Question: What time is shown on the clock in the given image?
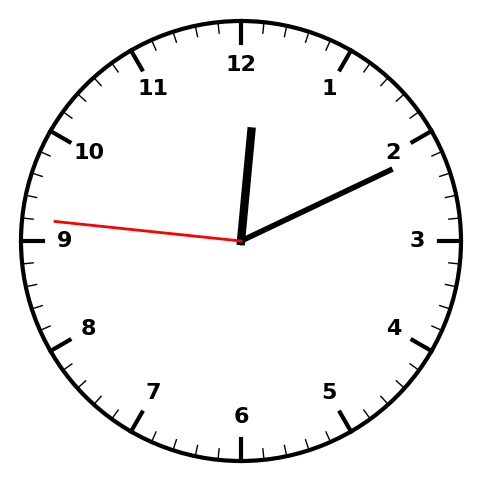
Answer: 12:10:46